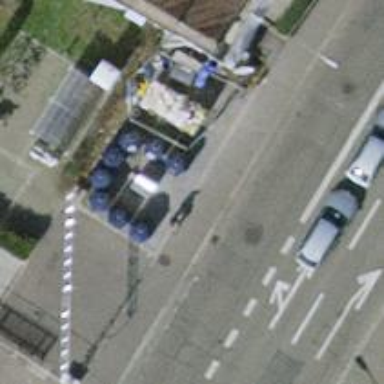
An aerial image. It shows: Recycling container in the area designated for recycling.